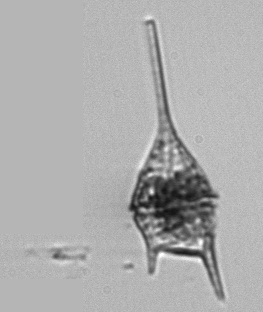
Label: Tripos_lineatus